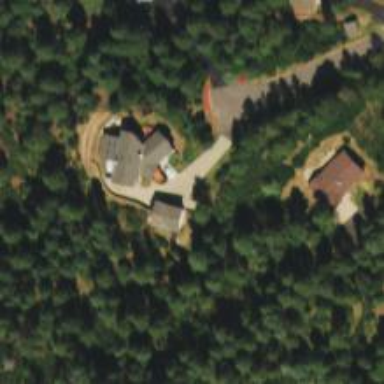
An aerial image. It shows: Driveway leading to service road.